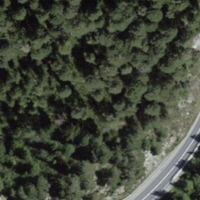
EUNIS habitat code: 43
Species observed at this site:
Berberis vulgaris
Amelanchier ovalis